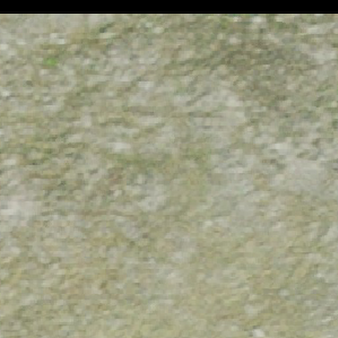
Label: other